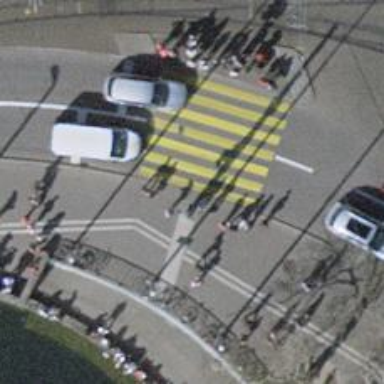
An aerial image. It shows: Kerb barrier.